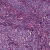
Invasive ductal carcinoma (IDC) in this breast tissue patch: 1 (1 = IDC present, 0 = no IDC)